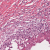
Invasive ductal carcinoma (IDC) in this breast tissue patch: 0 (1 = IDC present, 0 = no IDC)